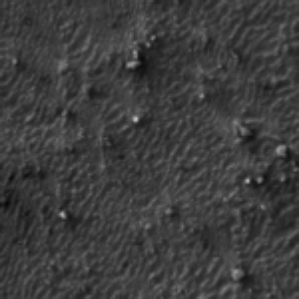
Label: frost